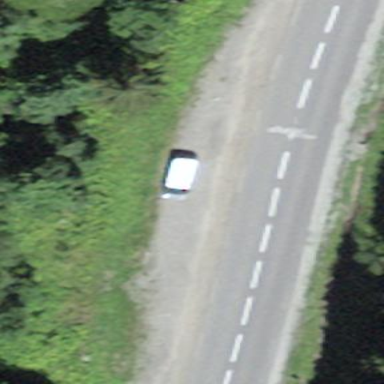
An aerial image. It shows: Layby parking area with ground surface.